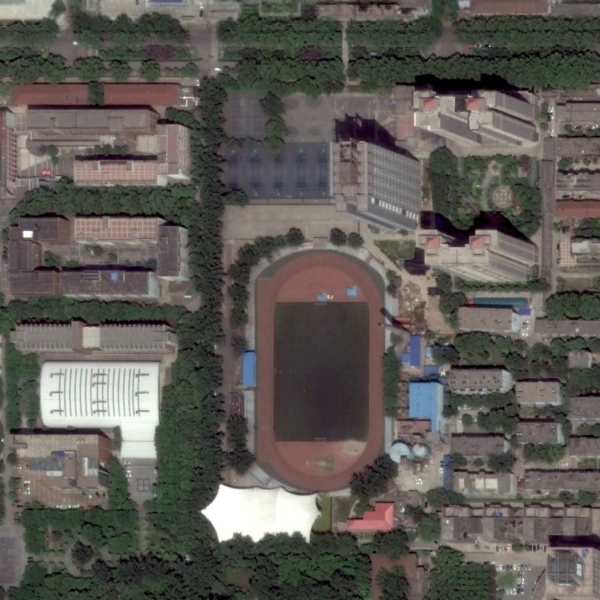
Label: School